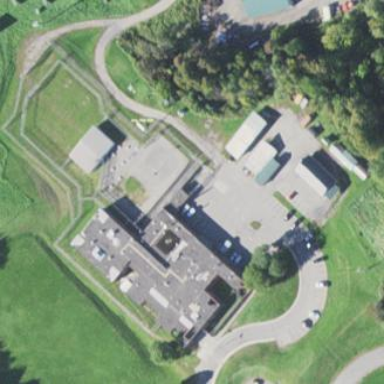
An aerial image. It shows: Prison.